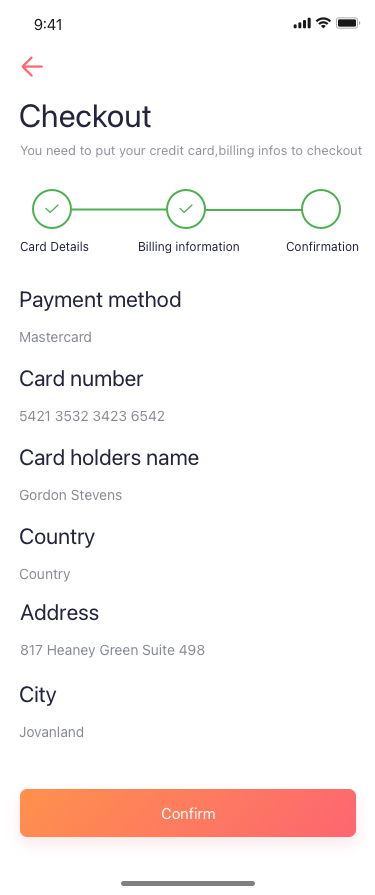
Text in this UI design:
Checkout
You need to put your credit card,billing infos to checkout